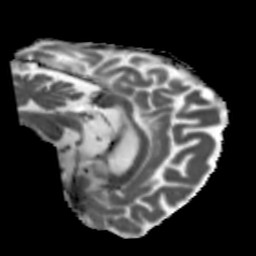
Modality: MD
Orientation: sagittal
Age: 66
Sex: male
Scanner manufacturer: siemens
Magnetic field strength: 3 T
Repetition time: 5.47 s
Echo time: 0.0854 s